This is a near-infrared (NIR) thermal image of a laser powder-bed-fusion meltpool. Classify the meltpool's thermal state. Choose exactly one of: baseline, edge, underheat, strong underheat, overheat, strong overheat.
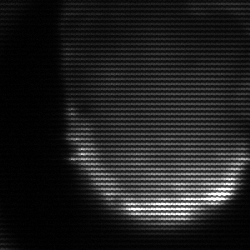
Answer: edge